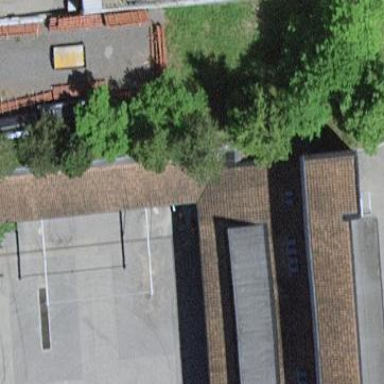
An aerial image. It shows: Commercial building.